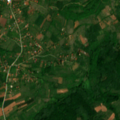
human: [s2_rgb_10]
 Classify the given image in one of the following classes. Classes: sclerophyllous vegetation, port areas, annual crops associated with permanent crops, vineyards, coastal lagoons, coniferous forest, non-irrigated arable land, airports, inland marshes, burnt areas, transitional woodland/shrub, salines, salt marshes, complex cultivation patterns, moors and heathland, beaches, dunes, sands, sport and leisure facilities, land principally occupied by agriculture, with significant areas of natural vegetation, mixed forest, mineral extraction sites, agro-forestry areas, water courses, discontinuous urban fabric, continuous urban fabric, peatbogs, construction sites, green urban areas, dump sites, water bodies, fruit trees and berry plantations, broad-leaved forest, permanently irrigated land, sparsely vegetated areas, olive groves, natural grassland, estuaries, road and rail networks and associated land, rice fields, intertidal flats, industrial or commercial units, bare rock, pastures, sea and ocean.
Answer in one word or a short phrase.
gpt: non-irrigated arable land, complex cultivation patterns, land principally occupied by agriculture, with significant areas of natural vegetation, broad-leaved forest